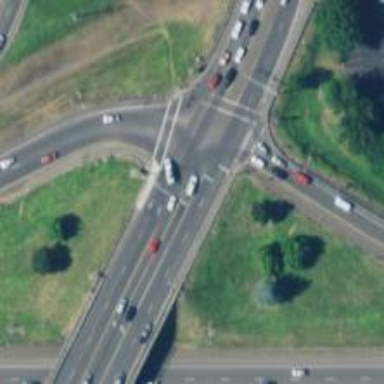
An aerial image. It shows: Zebra crossing on the road.